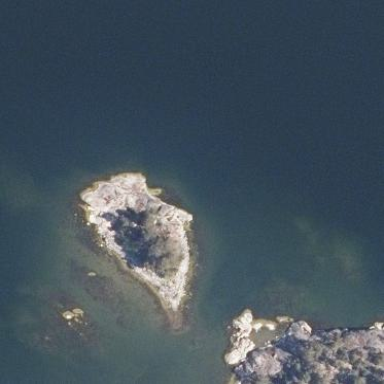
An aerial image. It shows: Islet along the natural coastline.